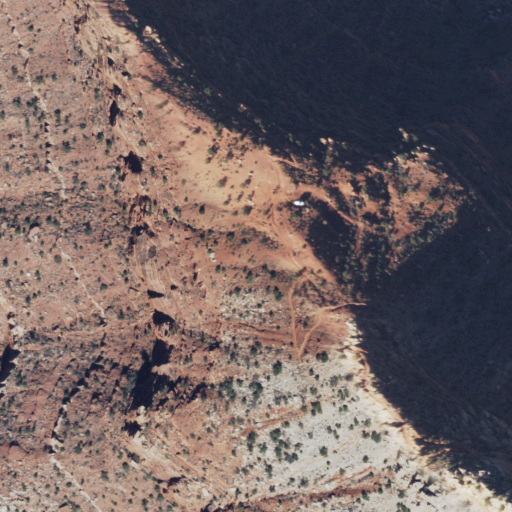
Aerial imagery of ridge(s) in Arizona named Cedar Ridge containing shrub, evergreen forest, and barren land